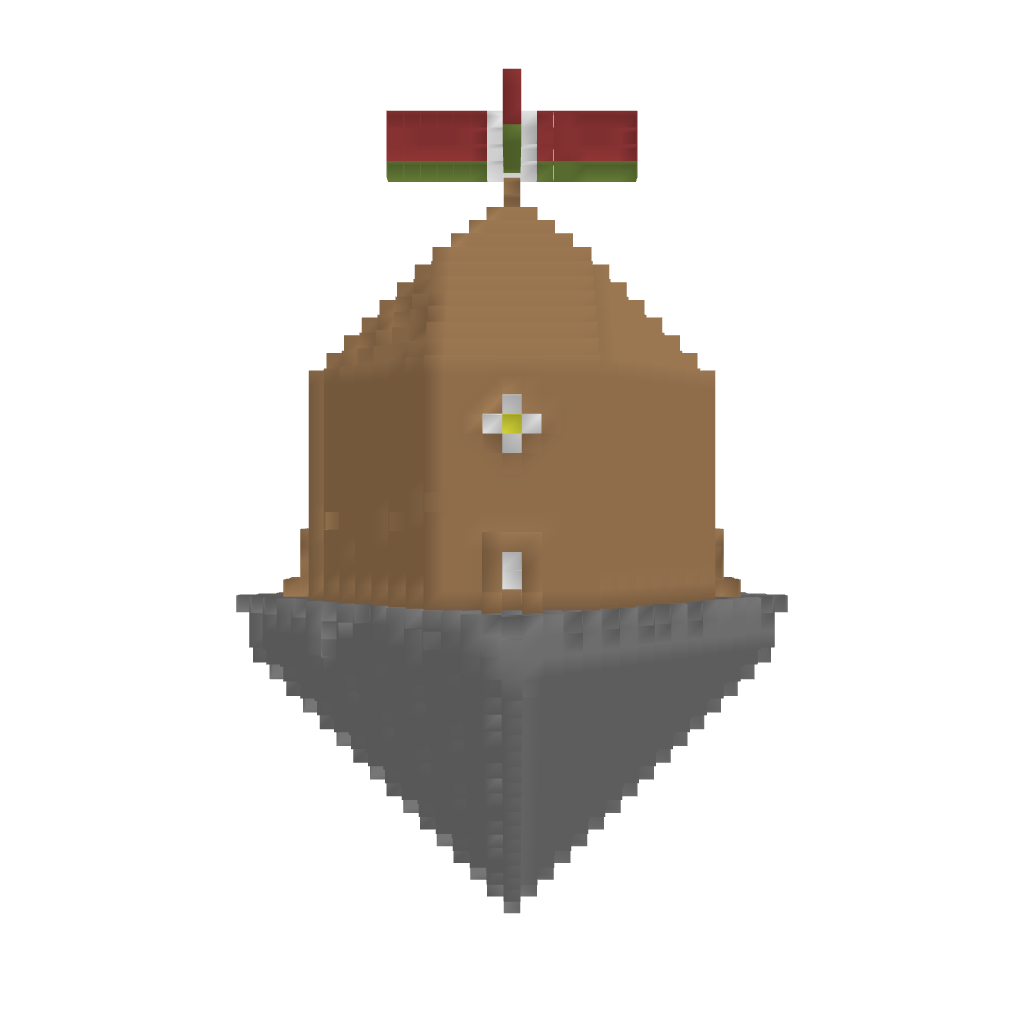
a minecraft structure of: high quality sky island house with a propeller on top